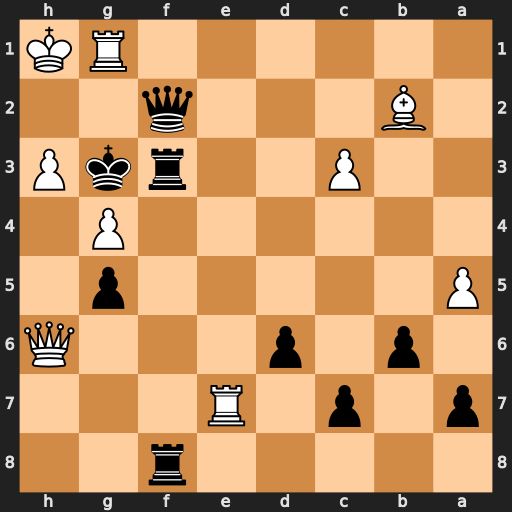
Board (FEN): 5r2/p1p1R3/1p1p3Q/P5p1/6P1/2P2rkP/1B3q2/6RK
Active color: b
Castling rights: -
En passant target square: -
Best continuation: Qxg1+ Kxg1 Rf1#